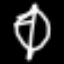
Label: leaf